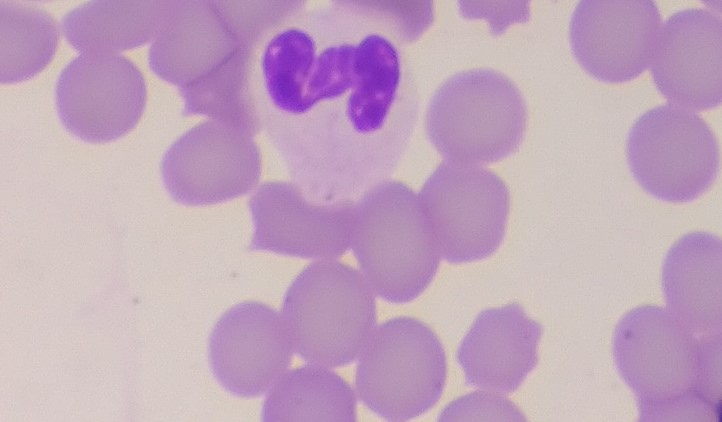
White blood cell type: Neutrophil